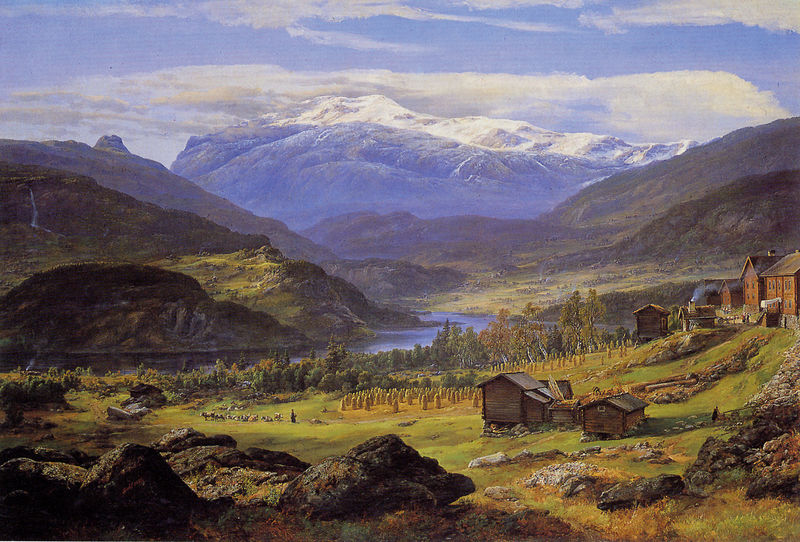
Titel: Ausblick auf Hjelle in Valdres
Künstler: Johan Christian Clausen Dahl
Standort: Oslo
Institution: Nasjonalgalleriet
Schlagwörter: baum, berg, blau, felsen, himmel, mann, schatten, wasser, weiß, wolken, bäume, fluss, gelb, grün, landschaft, menschen, ocker, see, teich, braun, hell, holz, licht, stroh, vordergrund, dach, gebäude, gras, haus, schnee, tiere, wiese, wolke, leute, malerei, mensch, stein, steine, bach, felder, häuser, hügel, kühe, natur, vieh, gewässer, hütte, qualm, rauch, sonne, wiesen, person, tal, wald, wasserfall, kamin, schornstein, schuppen, ernte, getreide, heu, heuernte, berge, fels, gebirge, gipfel, gletscher, dorf, dächer, dunst, nebel, herde, alm, hütten, weis, idylle, romantik, alpen, moos, zentralperspektive, holzhütte, gebirgsbach, naturalistisch, schafe, hirte, schaafe, schäfer, berghütte, holzhaus, bergsee, scheinen, staffagefiguren, flüsse, lau, holzhäuser, holzhütten, berghütten, farbperspektive, feslen, tals, hutten, dampft, panarama, heuwiese, hialpen